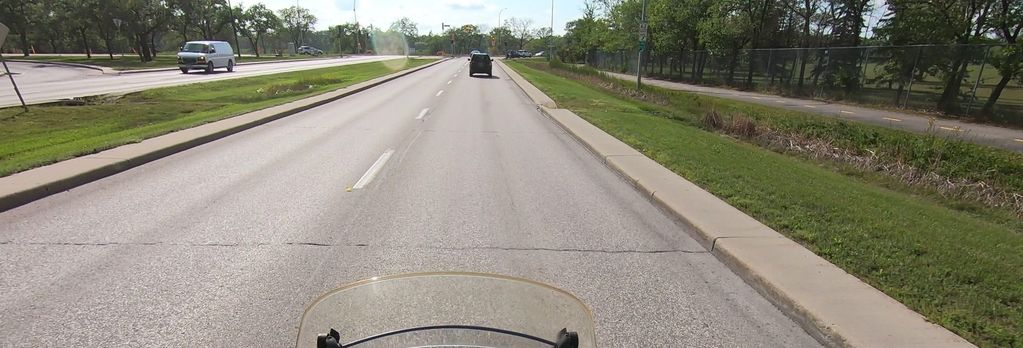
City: winnipeg